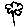
Label: flower